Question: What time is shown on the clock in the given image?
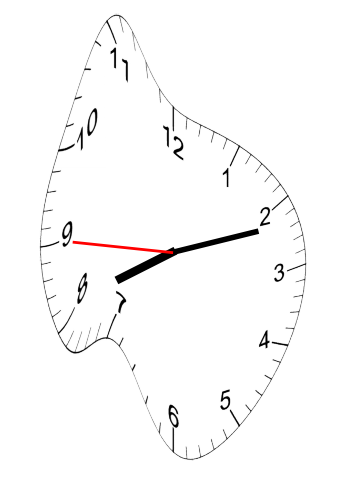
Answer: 08:11:45